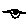
Label: bird